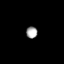
Tissue: lung
Cell type: Epithelial cells
Senescence score: 0.2307
Nuclear area (px): 129
Mean DAPI intensity: 165.62